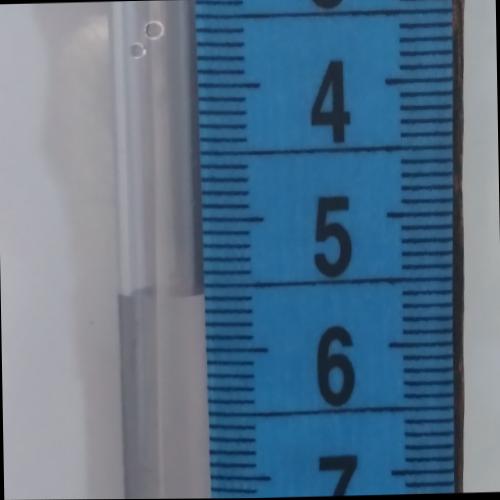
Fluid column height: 5.6 cm